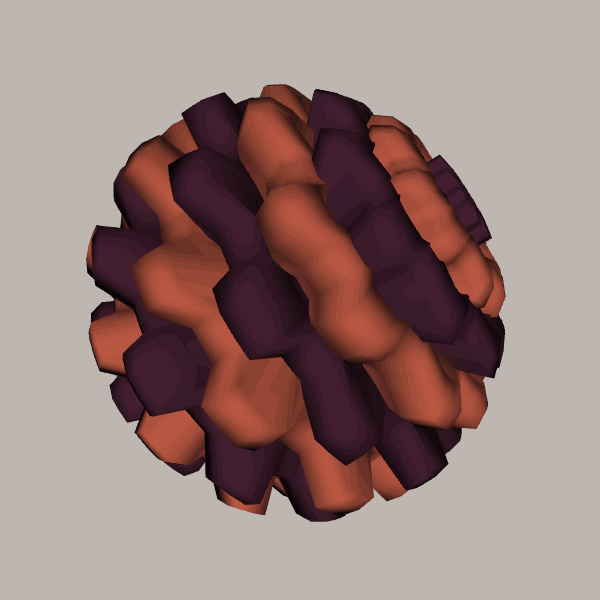
Background: light